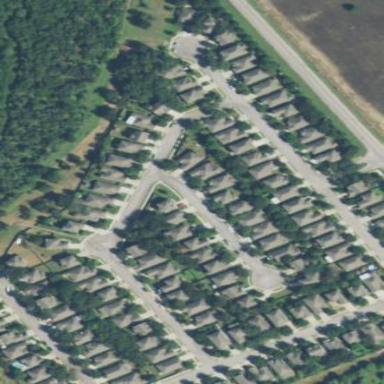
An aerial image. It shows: Residential area composed of single-family homes.